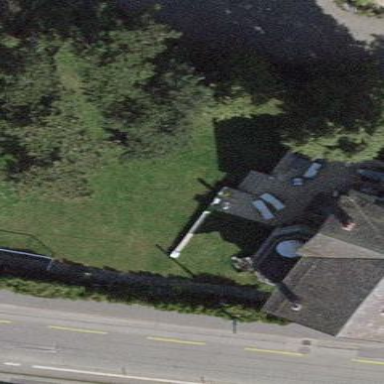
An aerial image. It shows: Garden enclosed by wall.